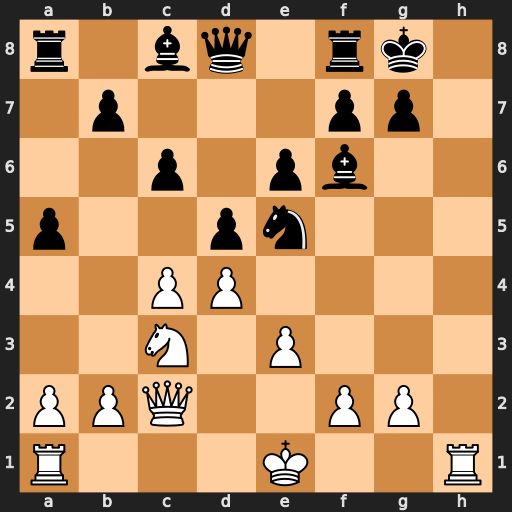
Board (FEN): r1bq1rk1/1p3pp1/2p1pb2/p2pn3/2PP4/2N1P3/PPQ2PP1/R3K2R
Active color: w
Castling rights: KQ
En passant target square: -
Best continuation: Qh7#